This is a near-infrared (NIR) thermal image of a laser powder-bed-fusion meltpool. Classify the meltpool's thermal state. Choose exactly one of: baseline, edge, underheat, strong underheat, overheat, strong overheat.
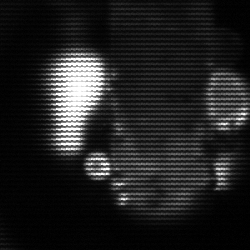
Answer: strong underheat